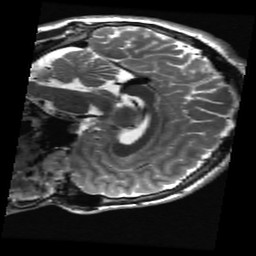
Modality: T2w
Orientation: sagittal
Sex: male
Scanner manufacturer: ge
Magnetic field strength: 3 T
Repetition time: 5 s
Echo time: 0.1017 s